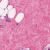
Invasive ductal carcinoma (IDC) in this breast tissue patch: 0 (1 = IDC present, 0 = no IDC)